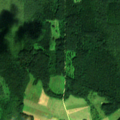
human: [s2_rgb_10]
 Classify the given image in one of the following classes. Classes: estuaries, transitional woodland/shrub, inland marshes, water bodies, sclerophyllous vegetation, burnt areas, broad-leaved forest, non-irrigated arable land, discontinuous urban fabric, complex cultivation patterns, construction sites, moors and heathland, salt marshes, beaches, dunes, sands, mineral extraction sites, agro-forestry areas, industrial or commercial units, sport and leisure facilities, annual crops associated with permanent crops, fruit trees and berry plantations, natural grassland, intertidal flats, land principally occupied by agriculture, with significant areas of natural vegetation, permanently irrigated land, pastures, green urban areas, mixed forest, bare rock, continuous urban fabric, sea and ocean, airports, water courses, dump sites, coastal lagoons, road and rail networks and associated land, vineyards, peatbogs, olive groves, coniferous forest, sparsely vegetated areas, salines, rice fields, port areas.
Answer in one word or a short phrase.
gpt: pastures, coniferous forest, mixed forest, transitional woodland/shrub